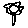
Label: flower